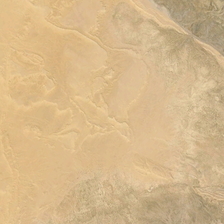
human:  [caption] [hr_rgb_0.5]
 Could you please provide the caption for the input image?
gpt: many sands form a piece of desert .

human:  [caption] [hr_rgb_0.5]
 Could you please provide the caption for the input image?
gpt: many sands form a piece of desert .

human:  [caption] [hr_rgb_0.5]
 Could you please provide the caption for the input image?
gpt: many sands form a piece of desert .

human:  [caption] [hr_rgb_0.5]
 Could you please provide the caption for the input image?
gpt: many sands form a piece of desert .

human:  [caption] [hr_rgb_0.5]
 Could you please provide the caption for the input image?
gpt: many sands form a piece of desert .